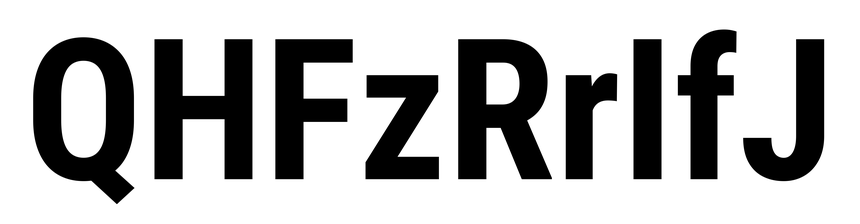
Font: Roboto_Condensed_Bold